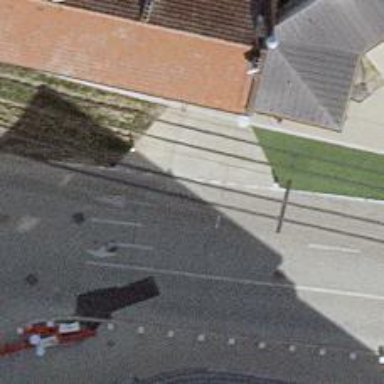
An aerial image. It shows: Tram level crossing on the railway.